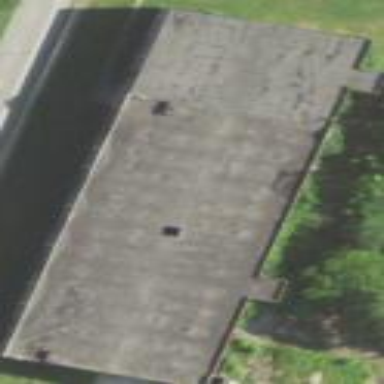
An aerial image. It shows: Industrial building.